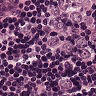
Metastatic tissue present: yes